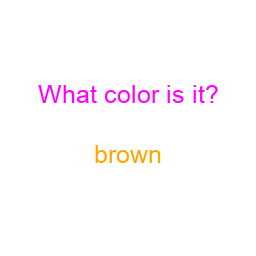
Color: orange
Color name shown: brown
Background color: white
Question text color: magenta